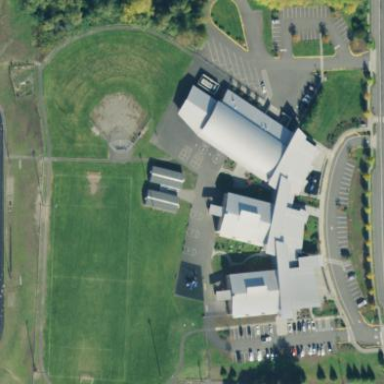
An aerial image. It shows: School.